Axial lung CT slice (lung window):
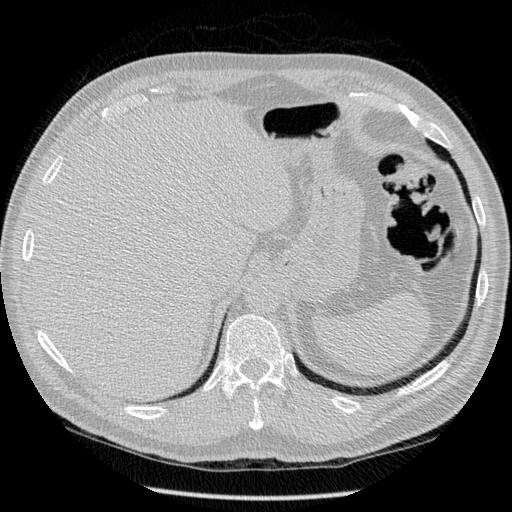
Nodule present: no